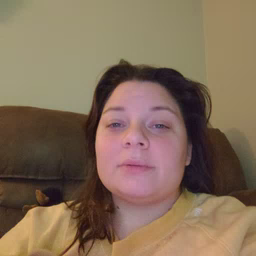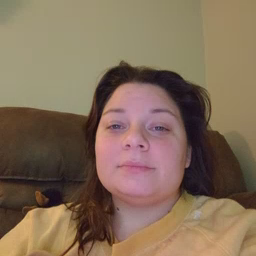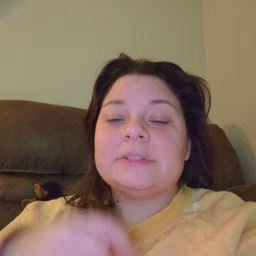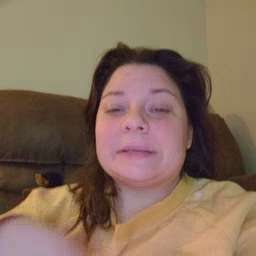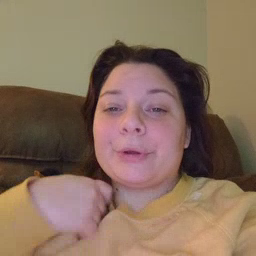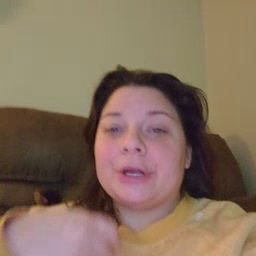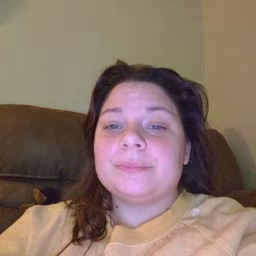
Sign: zipper